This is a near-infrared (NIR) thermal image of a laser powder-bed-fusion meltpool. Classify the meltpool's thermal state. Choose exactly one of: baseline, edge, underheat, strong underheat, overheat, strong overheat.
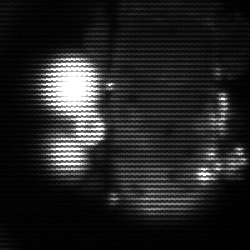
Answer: strong underheat